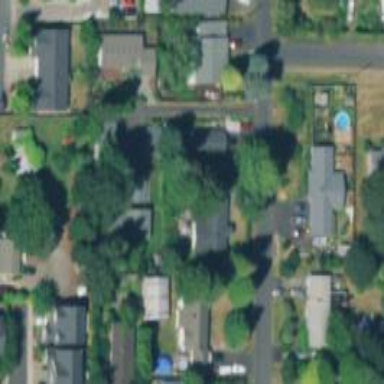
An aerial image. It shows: Residential area consisting of single-family homes.